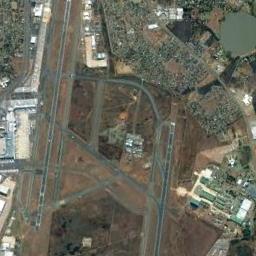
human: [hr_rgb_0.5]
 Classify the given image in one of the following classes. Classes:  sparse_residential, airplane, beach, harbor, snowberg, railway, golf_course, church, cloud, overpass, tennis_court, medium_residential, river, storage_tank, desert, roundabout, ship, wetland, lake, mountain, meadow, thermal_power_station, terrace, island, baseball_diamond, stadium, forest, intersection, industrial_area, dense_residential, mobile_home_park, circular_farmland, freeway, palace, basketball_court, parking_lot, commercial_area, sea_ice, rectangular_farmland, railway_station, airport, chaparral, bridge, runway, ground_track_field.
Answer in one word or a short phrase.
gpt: airport